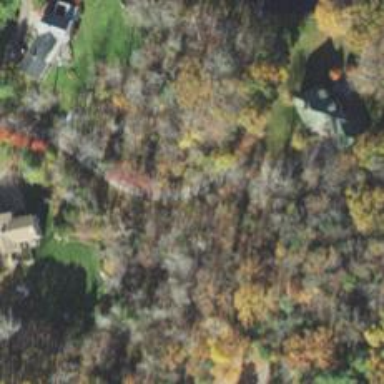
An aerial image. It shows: Residential driveway used as service road.